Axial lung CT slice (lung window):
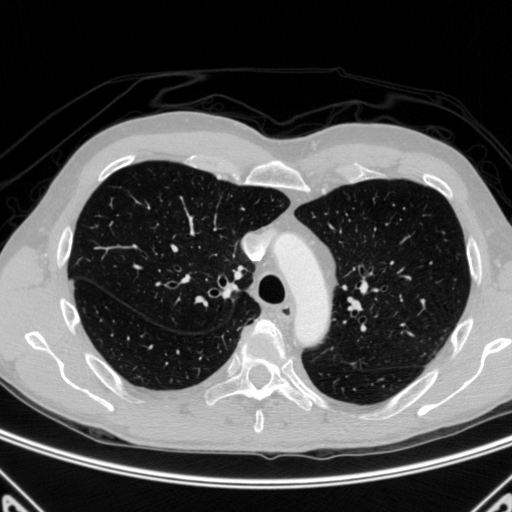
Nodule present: no